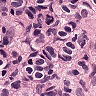
Metastatic tissue present: yes